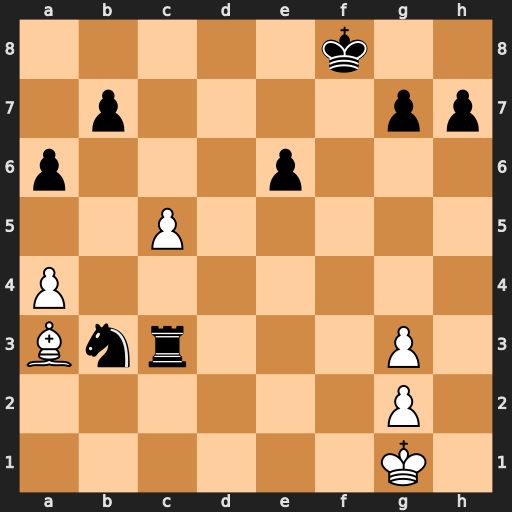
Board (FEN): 5k2/1p4pp/p3p3/2P5/P7/Bnr3P1/6P1/6K1
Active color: w
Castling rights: -
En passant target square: -
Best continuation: c6+ Nc5 c7 Kf7 c8=Q